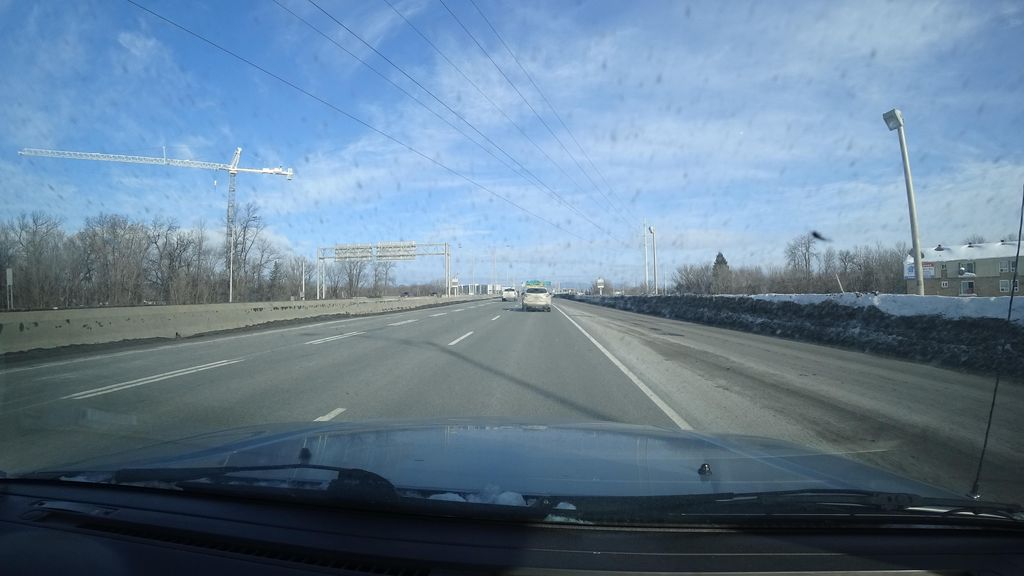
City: quebec_city